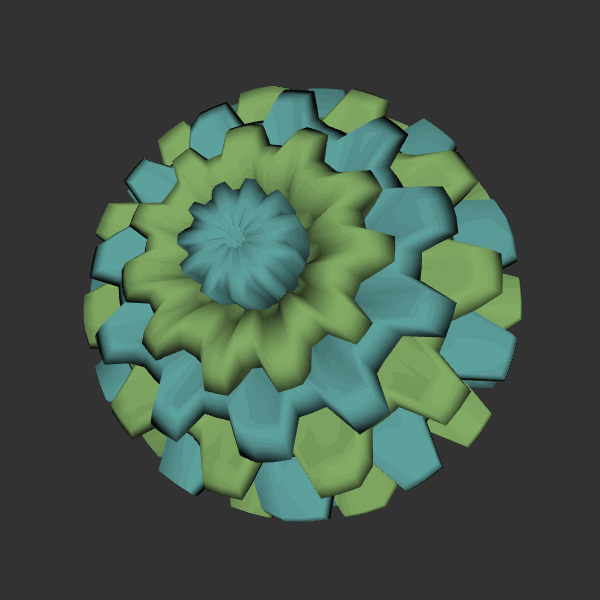
Background: dark